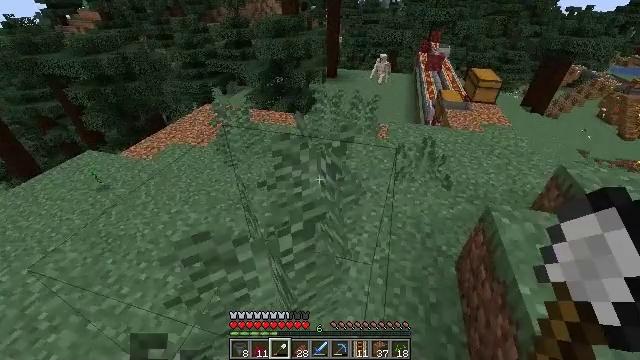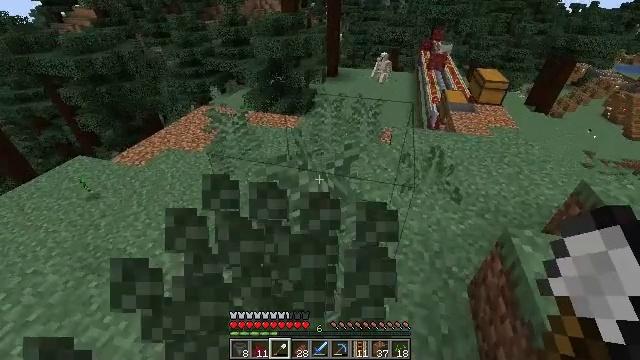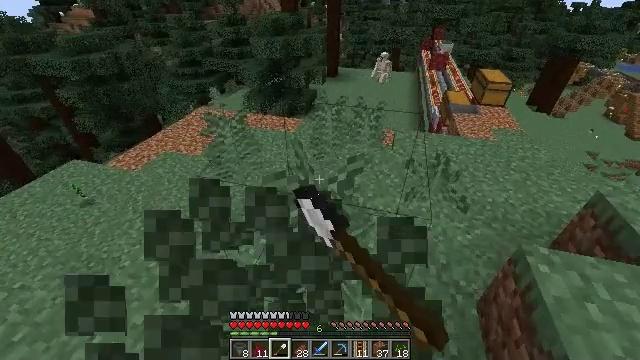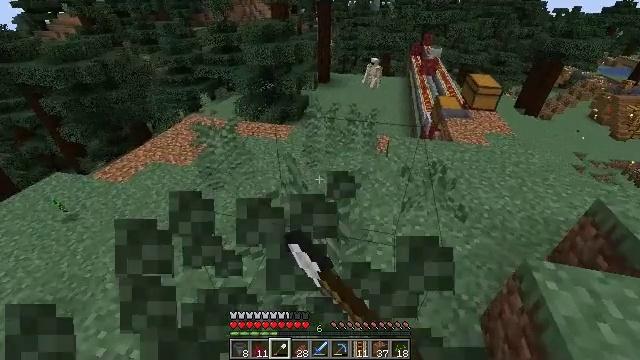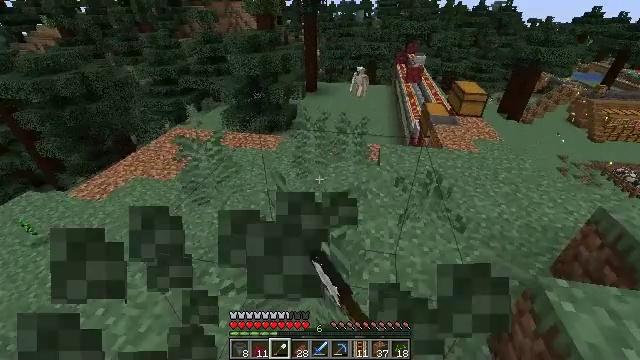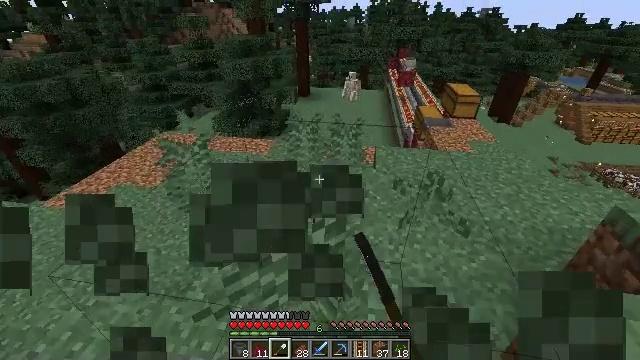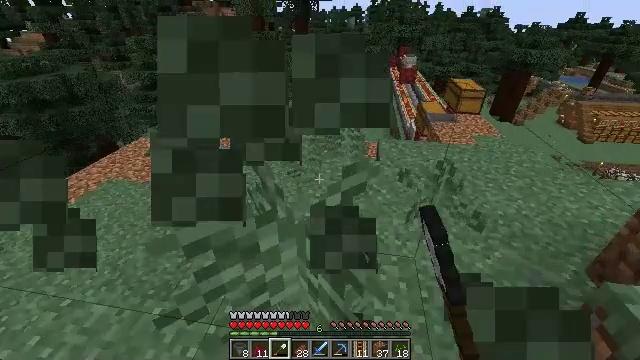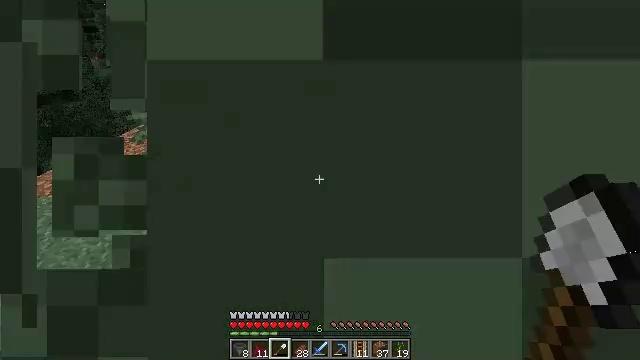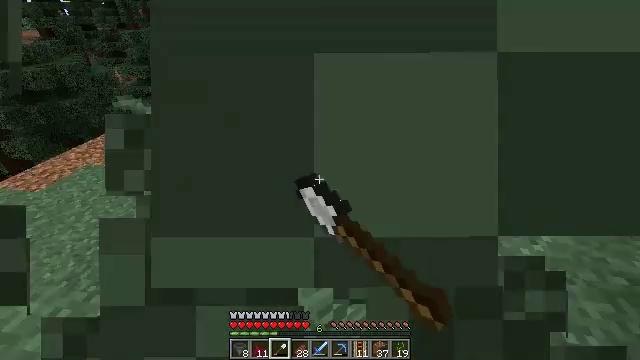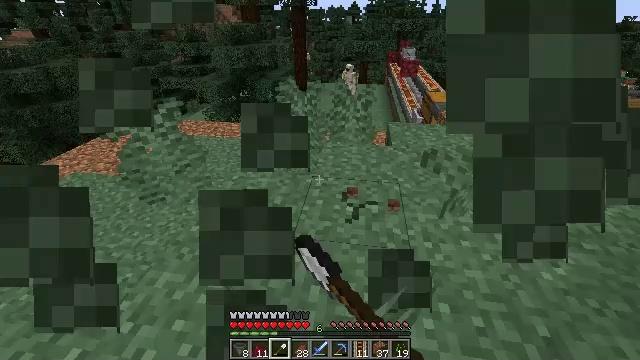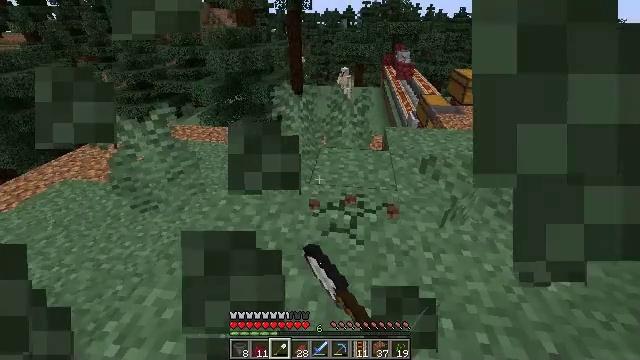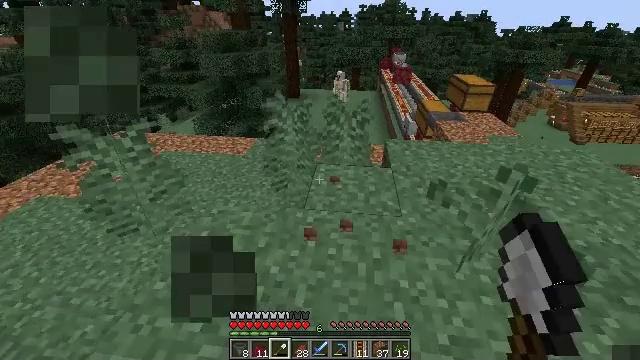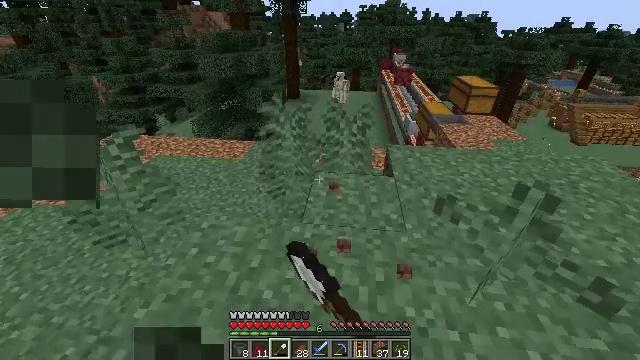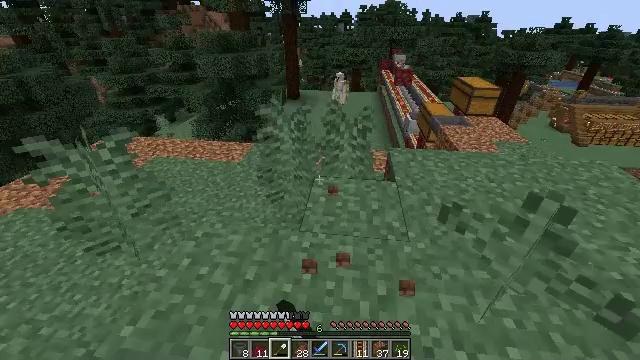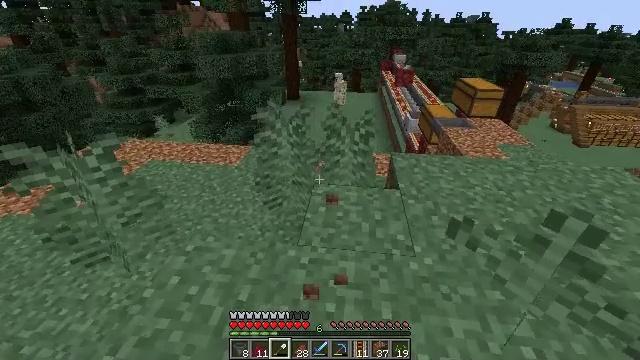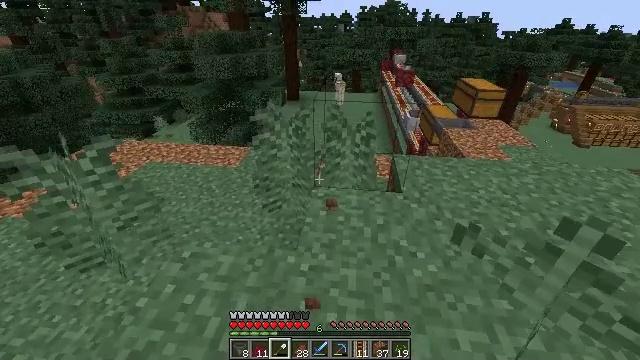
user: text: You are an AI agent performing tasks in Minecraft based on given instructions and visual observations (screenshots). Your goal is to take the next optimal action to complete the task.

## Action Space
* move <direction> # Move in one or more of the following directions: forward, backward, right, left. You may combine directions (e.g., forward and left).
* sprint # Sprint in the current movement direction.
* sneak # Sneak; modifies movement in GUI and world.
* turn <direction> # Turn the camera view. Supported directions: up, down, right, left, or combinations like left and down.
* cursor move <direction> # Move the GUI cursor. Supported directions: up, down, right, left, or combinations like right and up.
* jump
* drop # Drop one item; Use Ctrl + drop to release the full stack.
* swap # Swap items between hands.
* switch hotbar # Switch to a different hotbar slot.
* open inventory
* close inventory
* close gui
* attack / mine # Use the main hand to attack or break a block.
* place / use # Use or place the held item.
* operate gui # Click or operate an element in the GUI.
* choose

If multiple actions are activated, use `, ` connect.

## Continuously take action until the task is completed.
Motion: motion action
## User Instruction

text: Mine the large fern from the ground.
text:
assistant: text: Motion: move forward, attack / mine
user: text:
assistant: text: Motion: move forward, attack / mine
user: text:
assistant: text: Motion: move forward, turn right and up, attack / mine
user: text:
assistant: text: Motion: move forward, turn right and up
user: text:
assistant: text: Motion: move forward, turn right and up
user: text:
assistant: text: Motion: move forward
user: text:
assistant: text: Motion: move forward, attack / mine
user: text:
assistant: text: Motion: move forward, attack / mine
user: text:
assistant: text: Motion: move forward, attack / mine
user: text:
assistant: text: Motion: move forward, attack / mine
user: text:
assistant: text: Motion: move forward, attack / mine
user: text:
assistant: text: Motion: move forward
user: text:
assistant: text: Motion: move forward
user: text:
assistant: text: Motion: no_op
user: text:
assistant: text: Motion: no_op
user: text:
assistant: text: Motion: no_op
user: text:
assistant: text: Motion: no_op
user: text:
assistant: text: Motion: turn right
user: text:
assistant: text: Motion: turn right
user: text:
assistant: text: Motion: attack / mine
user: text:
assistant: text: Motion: move forward, turn right, attack / mine
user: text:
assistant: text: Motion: move forward, attack / mine
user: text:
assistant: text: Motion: move forward, attack / mine
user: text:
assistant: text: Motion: move forward, turn left and down
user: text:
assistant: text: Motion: turn left and down
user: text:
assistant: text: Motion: no_op
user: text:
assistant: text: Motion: attack / mine
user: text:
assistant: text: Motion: turn right, attack / mine
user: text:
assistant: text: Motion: turn right and down, attack / mine
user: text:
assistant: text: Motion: turn right and down